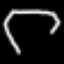
Label: diamond